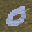
Label: 0